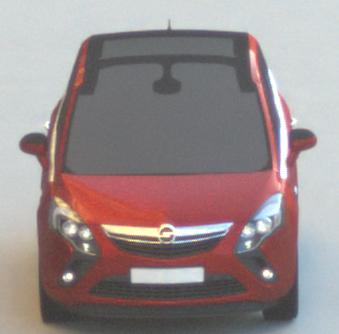
Make: Opel
Model: Zafira Tourer 1.8
Detailed model: Zafira (C) Tourer
Model produced from: 2012/01
Model produced until: 2015/06
Doors: 5
Color: red
Road condition: dry road
Daytime: sunrise or sunset
Contrast: medium contrast